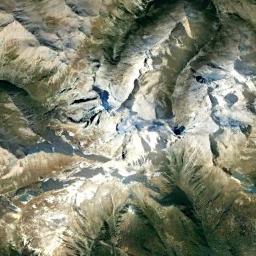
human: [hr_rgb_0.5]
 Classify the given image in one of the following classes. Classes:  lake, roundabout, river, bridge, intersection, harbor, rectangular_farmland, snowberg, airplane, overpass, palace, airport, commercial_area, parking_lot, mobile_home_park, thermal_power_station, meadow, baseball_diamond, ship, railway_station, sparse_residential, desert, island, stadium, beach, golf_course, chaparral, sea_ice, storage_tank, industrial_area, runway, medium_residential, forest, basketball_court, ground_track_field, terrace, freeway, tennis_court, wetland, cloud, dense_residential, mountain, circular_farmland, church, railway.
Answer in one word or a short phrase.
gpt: snowberg